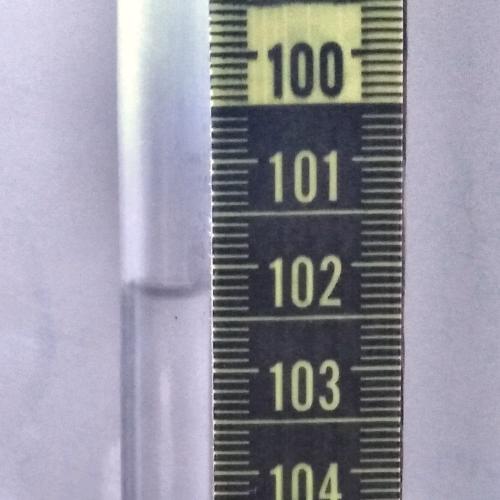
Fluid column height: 102.3 cm